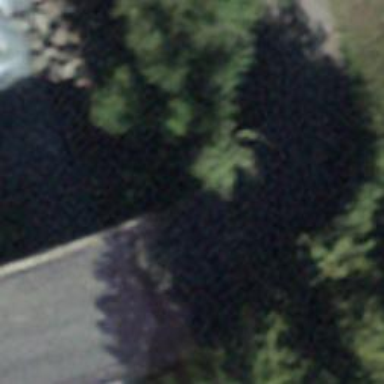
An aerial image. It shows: Residential road with bridge.